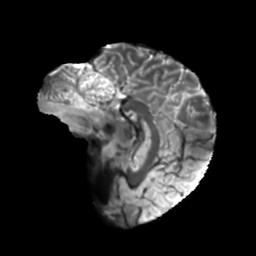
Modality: T2w
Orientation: sagittal
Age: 25
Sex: female
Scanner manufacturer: siemens
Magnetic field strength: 6.98 T
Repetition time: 7.776 s
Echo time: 0.076 s